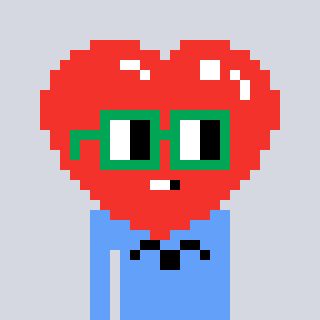
a pixel art character with square green glasses, a heart-shaped head and a blue-colored body on a cool background